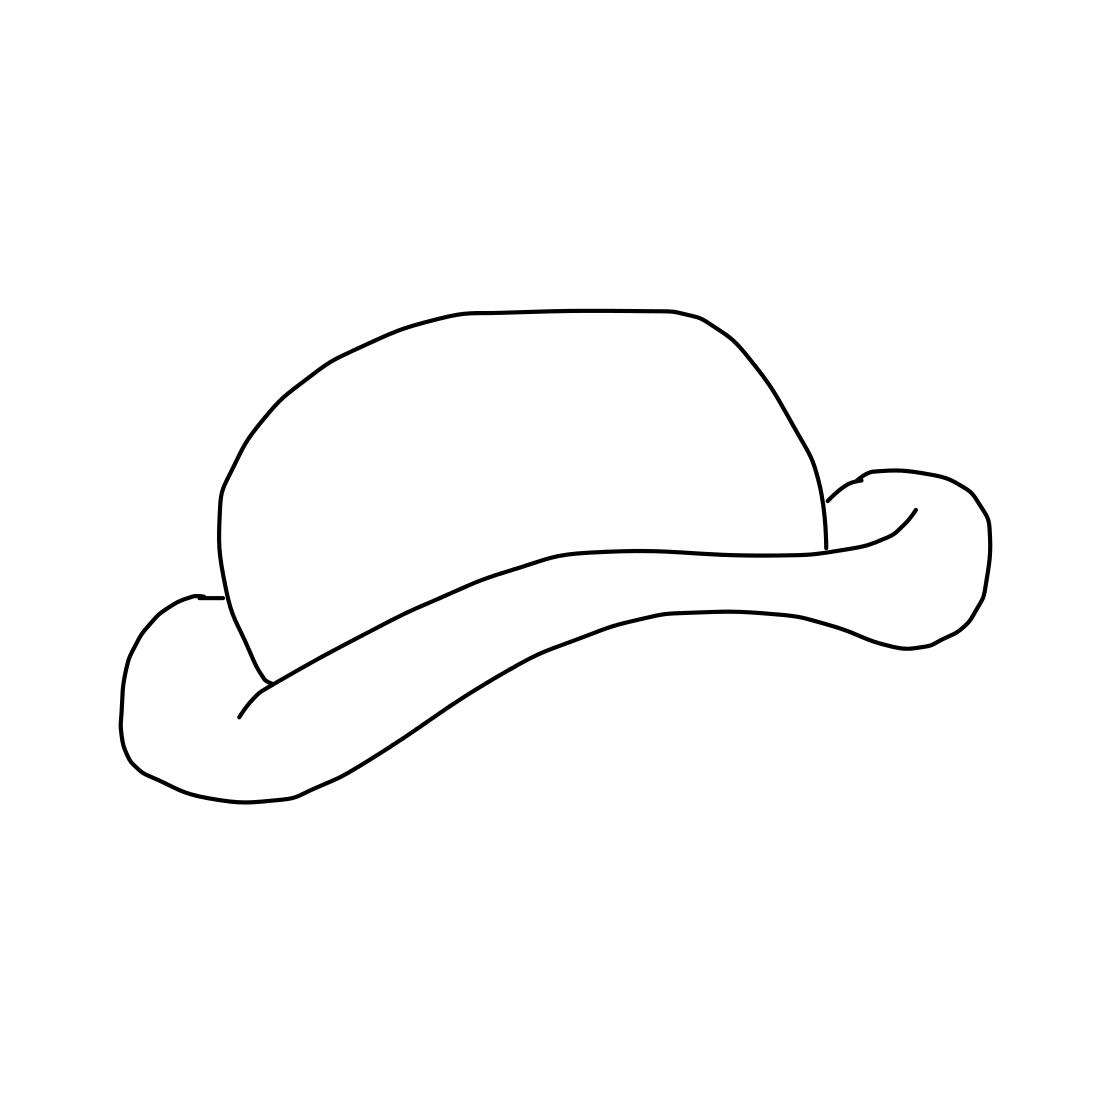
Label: hat